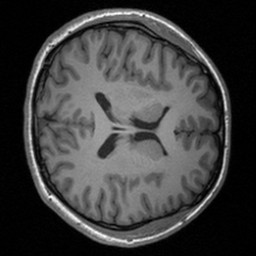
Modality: T1w
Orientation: axial
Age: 23
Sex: female
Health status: healthy
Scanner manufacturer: siemens
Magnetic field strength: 3 T
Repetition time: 1.9 s
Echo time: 0.00226 s